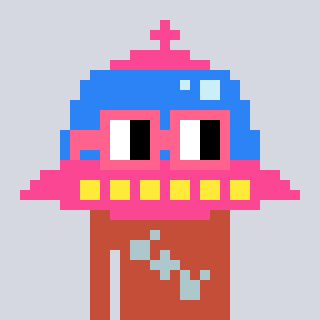
a pixel art character with square pink glasses, a ufo-shaped head and a rust-colored body on a cool background